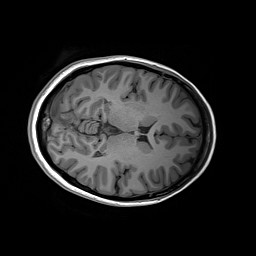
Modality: T1w
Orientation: axial
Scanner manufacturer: siemens
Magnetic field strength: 3 T
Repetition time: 2.2 s
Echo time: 0.00244 s